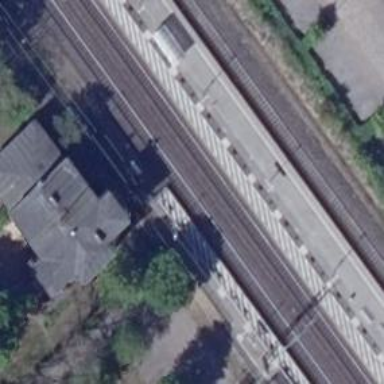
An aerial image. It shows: Railway stop with public transport stop position.